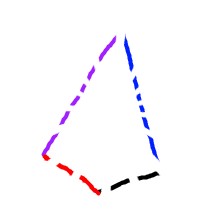
Shape: kite